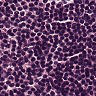
Metastatic tissue present: no